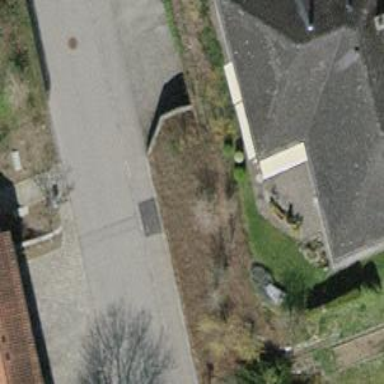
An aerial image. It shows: Hedge acting as barrier.